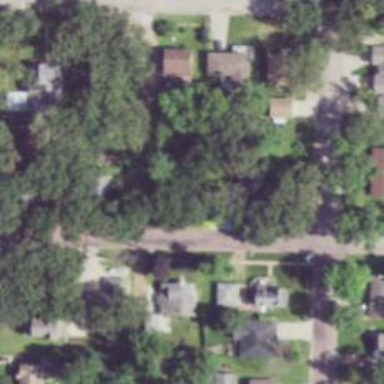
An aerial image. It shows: Alley classified as service road.